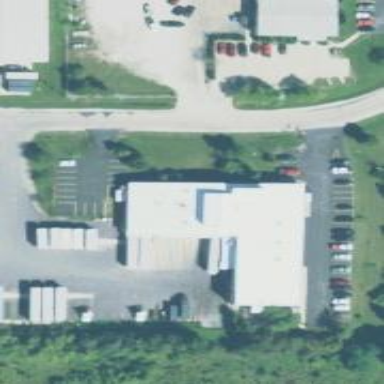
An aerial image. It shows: Waste transfer station building.